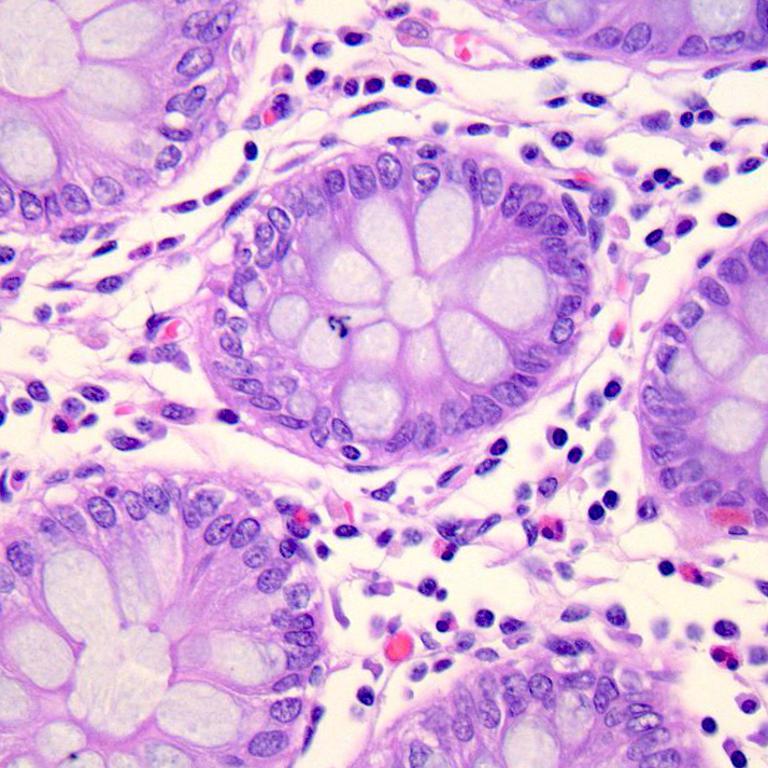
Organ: colon
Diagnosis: benign